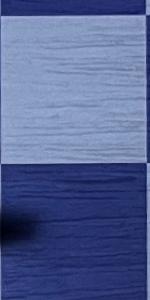
Label: Empty